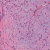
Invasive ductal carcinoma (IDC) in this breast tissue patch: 1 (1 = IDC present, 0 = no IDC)